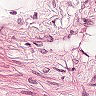
Metastatic tissue present: no